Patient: sex F, age 54
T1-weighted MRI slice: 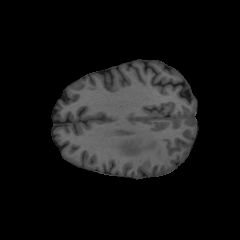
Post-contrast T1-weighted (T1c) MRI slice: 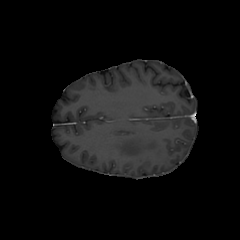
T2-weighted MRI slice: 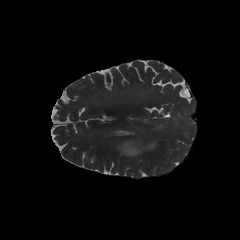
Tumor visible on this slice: yes
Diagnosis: Glioblastoma, IDH-wildtype
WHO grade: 4